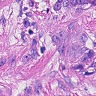
Metastatic tissue present: yes